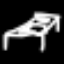
Label: bed